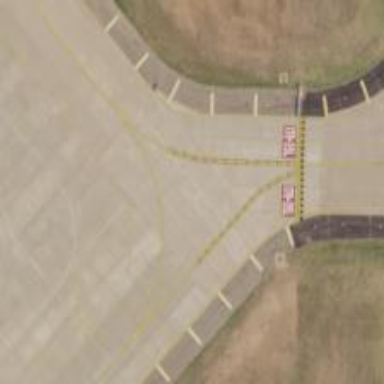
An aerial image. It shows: View of taxiway at the airport.